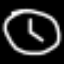
Label: clock